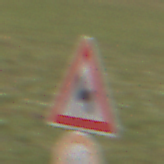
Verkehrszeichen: DoppelkurveZunaechstLinks
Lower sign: VerbotUeberholenEinspurigeFahrzeuge
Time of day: Midday
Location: Outdoor (Nature)
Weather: Overcast
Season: NotSpecified
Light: Natural